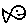
Label: fish